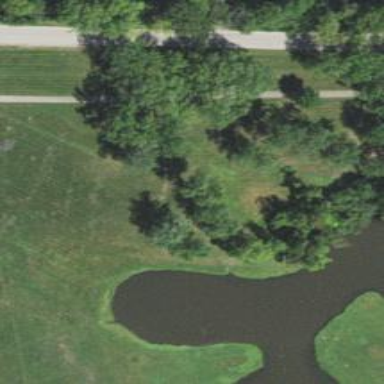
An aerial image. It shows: Disc golf basket.